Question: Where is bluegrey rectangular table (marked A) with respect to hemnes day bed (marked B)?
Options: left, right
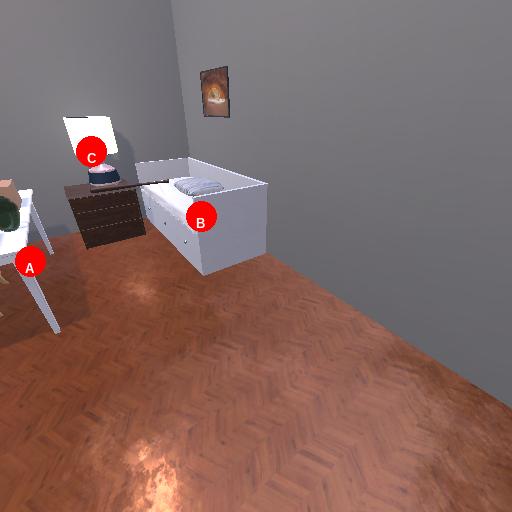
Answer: left